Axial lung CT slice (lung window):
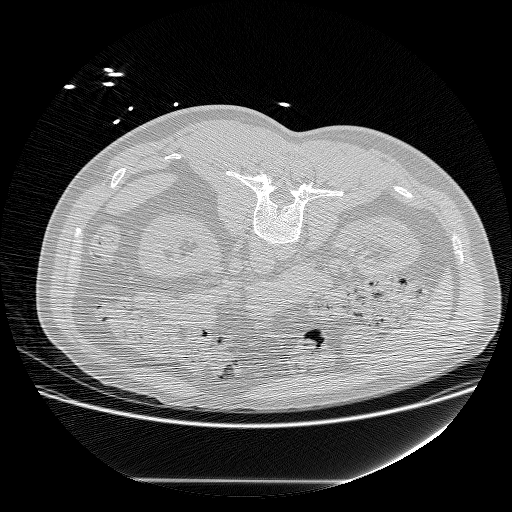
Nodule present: no